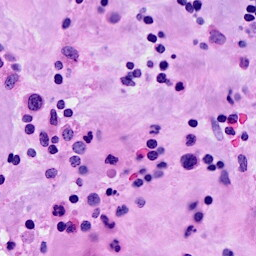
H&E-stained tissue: Breast